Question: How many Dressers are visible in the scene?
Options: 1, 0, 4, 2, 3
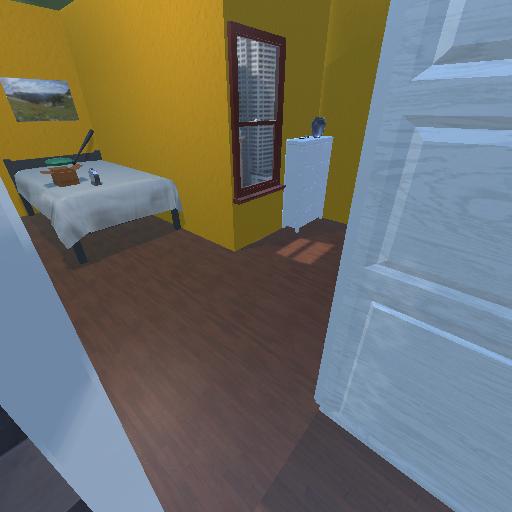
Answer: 1